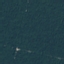
Land use / land cover class: Forest